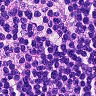
Metastatic tissue present: no